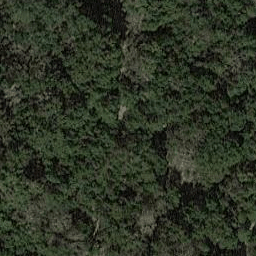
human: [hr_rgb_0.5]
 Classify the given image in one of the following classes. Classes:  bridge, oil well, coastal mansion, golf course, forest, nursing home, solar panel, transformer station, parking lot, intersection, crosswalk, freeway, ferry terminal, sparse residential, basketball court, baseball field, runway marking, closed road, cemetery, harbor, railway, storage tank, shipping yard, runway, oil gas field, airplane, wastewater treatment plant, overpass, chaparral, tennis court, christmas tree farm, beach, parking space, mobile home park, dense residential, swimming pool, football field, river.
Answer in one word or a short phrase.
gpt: forest